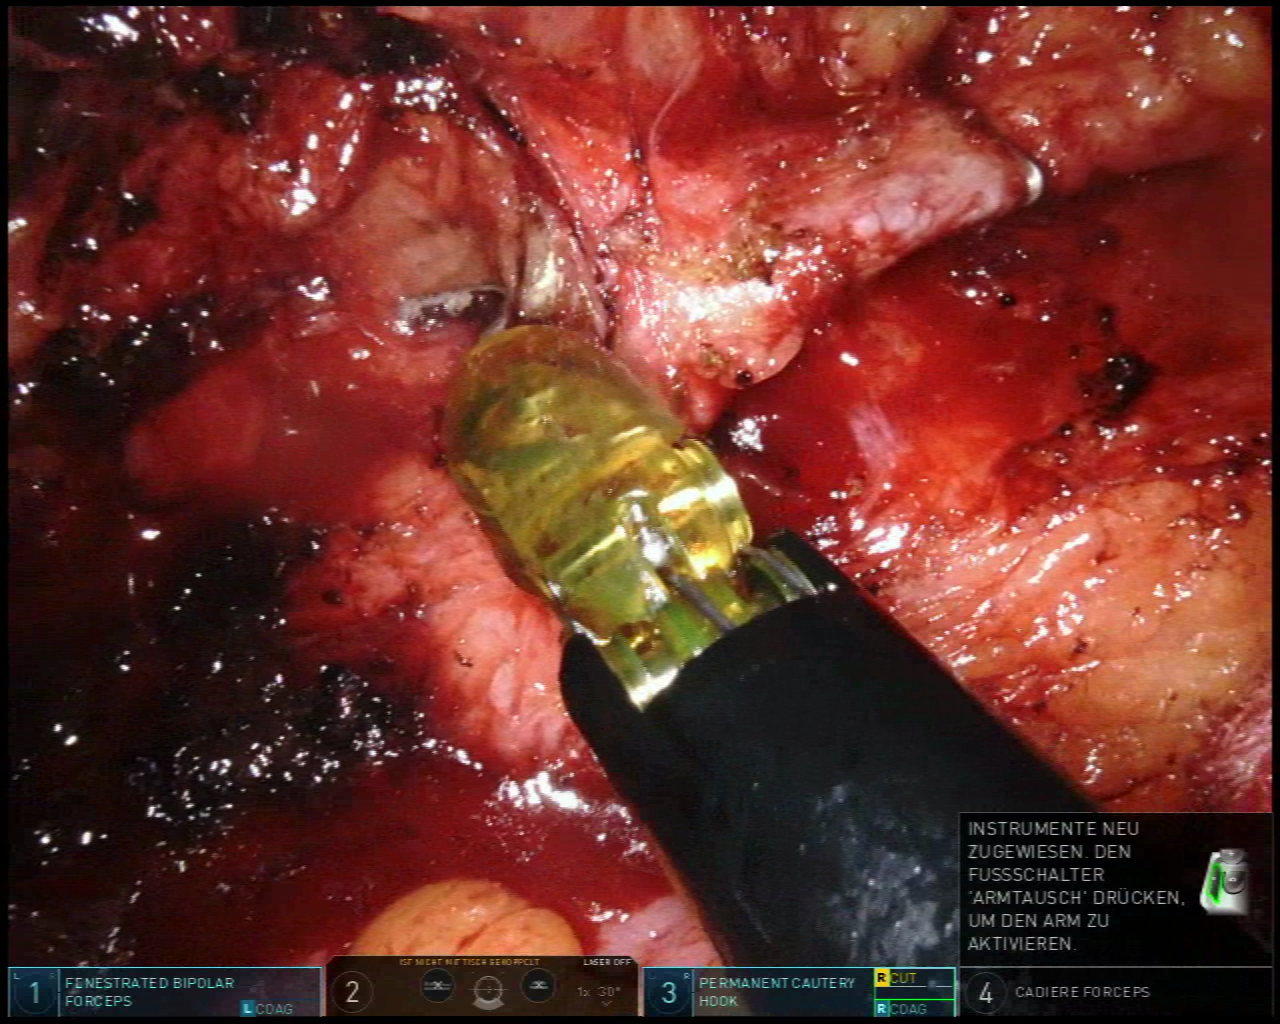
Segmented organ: inferior_mesenteric_artery
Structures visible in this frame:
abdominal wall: no
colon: yes
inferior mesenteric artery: yes
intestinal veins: no
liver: no
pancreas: no
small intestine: no
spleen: no
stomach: no
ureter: no
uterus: no
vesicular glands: no